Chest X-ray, AP view. Patient: 28 years old, sex M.
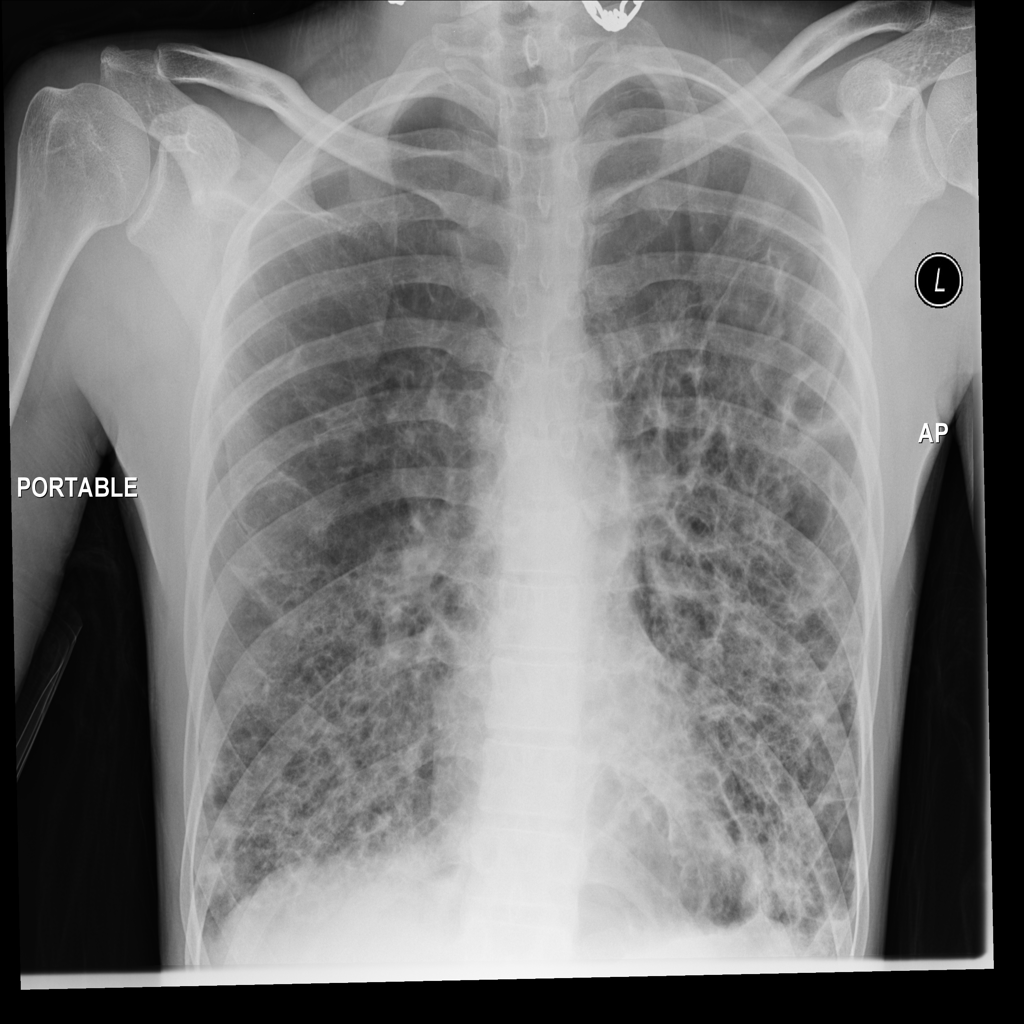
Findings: No Finding